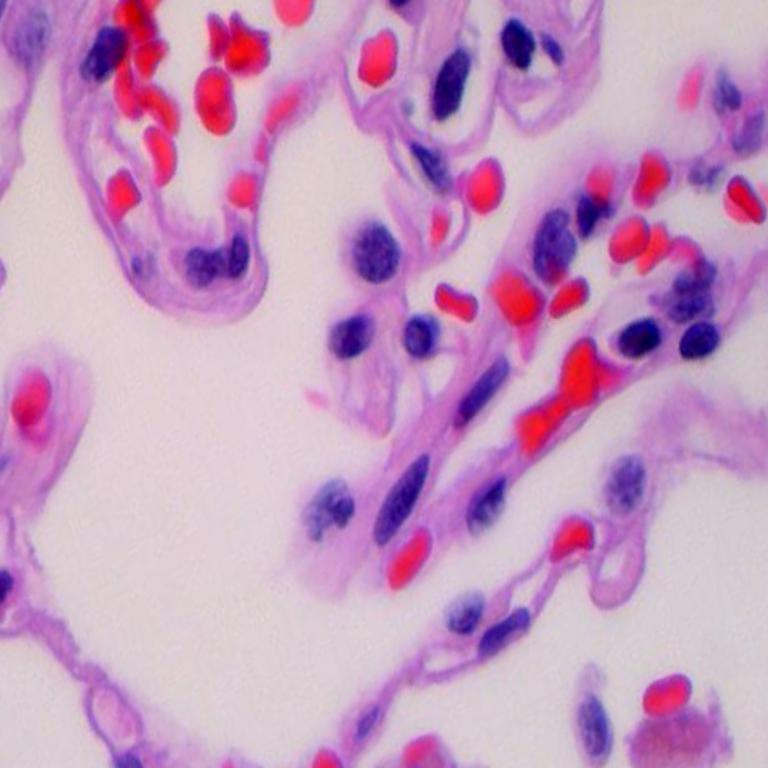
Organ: lung
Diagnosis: benign